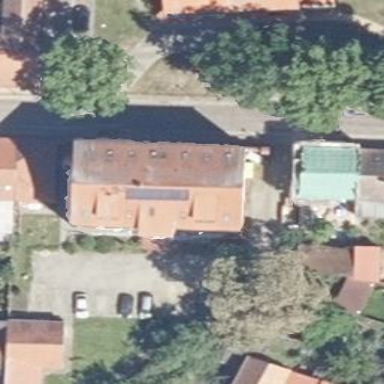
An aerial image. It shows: Residential building.